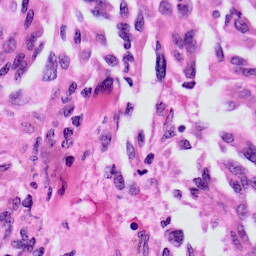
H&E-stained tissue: Skin